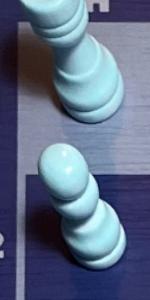
Label: Pawn_White